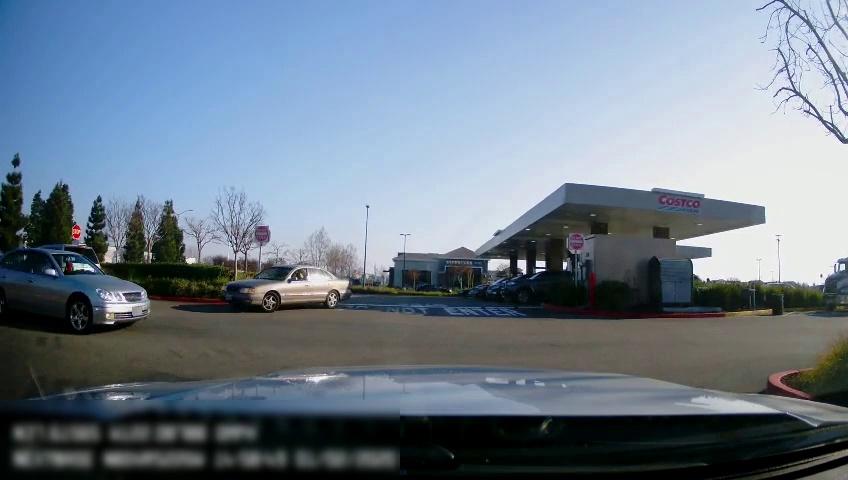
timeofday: Day
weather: Sunny
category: Drivable Space
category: Vehicles | Truck
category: Vehicles | Car
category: Vehicles | SUV
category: Vehicles | SUV
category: Vehicles | Car
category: Vehicles | SUV
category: Traffic | Signs
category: Traffic | Signs
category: Traffic | Signs